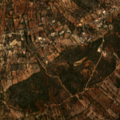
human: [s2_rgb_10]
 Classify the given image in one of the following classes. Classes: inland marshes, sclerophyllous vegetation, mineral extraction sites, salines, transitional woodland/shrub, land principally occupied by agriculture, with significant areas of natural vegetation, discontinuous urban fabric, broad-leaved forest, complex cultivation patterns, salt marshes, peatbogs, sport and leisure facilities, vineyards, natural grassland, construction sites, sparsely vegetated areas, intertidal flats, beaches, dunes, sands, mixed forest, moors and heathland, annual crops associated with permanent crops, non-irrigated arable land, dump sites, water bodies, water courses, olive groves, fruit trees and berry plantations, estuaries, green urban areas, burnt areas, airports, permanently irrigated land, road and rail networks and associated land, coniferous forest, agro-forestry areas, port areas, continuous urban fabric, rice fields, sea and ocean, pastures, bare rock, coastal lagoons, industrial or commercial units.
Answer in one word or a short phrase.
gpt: olive groves, sclerophyllous vegetation